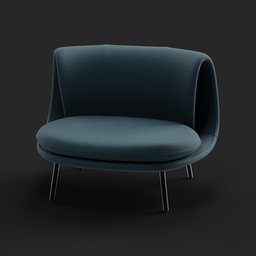
Label: furniture